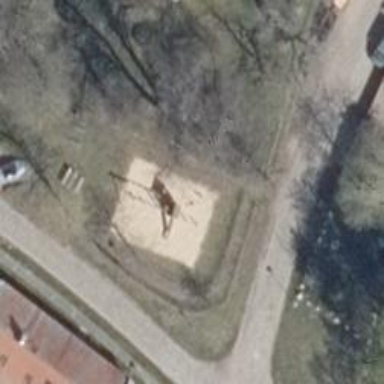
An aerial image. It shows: Playground area for leisure activities on the land.